Aerial crown-view tile of a tropical tree (Barro Colorado Island, Panama), acquired 20250512:
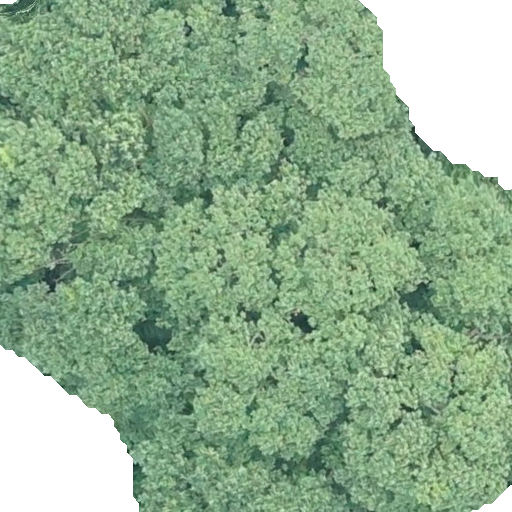
Species: Hieronyma alchorneoides
GBIF accepted scientific name: Hieronyma alchorneoides
Crown area: 441.561 m²